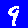
Digit: 9